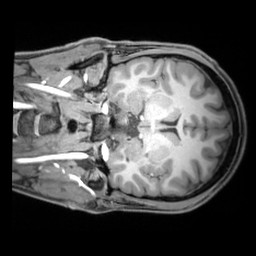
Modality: T1w
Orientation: coronal
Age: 24
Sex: male
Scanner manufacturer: siemens
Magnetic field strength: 3 T
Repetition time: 1.97 s
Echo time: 0.00206 s